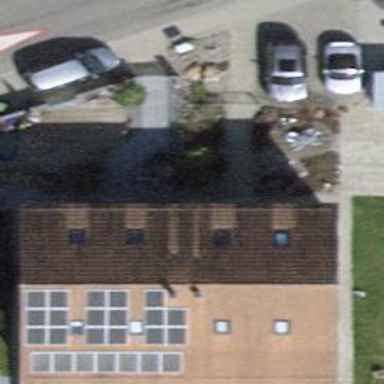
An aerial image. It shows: Gabled roof house.